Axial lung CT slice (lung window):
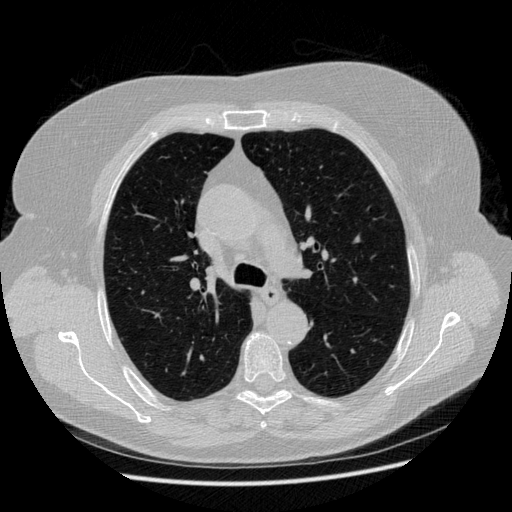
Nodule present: no